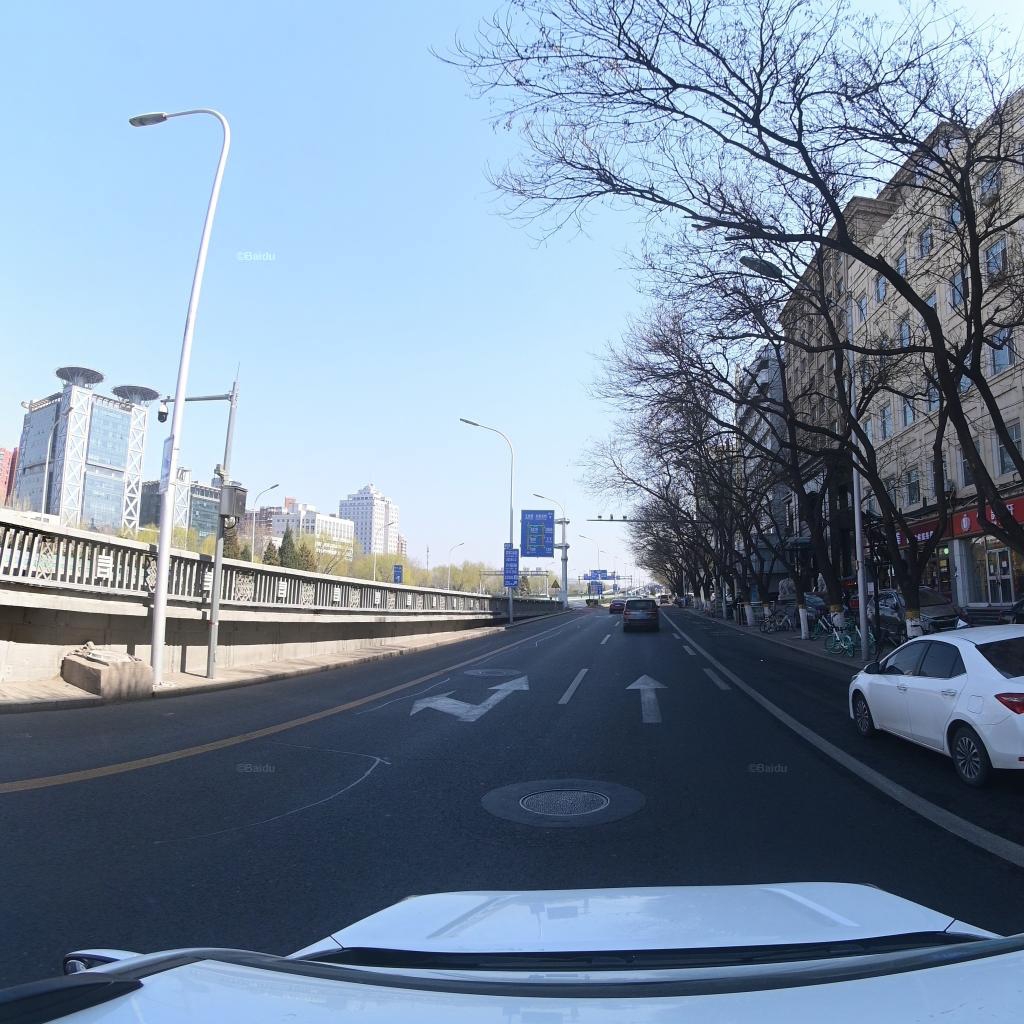
Region: Fengtai
Road damage annotations: longitudinal patch, manhole cover, transverse patch, longitudinal patch, longitudinal patch, manhole cover